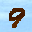
Label: 9